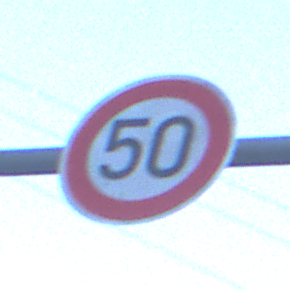
Verkehrszeichen: Geschwindigkeit50
Umgebung: Outdoor, RoadRail
Tageszeit: SunriseSunset
Wetter: Clear
Licht: Natural
Jahreszeit: NotSpecified
Kontrast: LowContrast